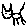
Label: cat